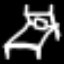
Label: bed